Field crop: tomato
Growth stage: 2
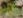
Species: solanum